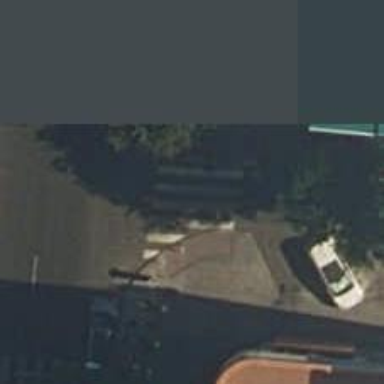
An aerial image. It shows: Uncontrolled zebra crossing on the road.